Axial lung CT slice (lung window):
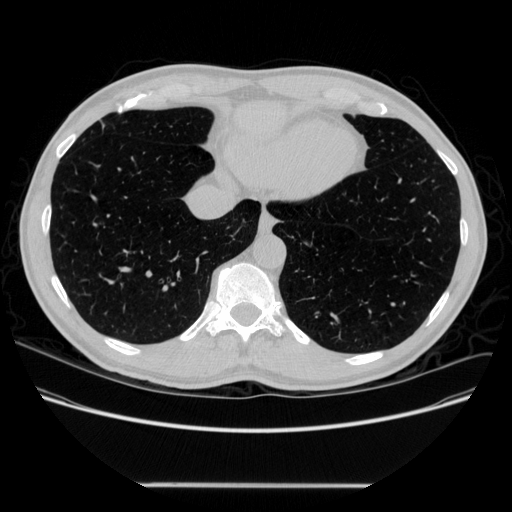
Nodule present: no